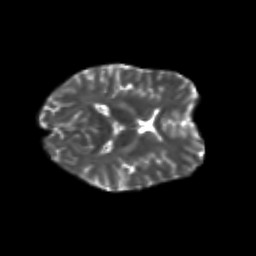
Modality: T2w
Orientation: axial
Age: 19
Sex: female
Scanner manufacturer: siemens
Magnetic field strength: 3 T
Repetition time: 3.5 s
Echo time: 0.113 s